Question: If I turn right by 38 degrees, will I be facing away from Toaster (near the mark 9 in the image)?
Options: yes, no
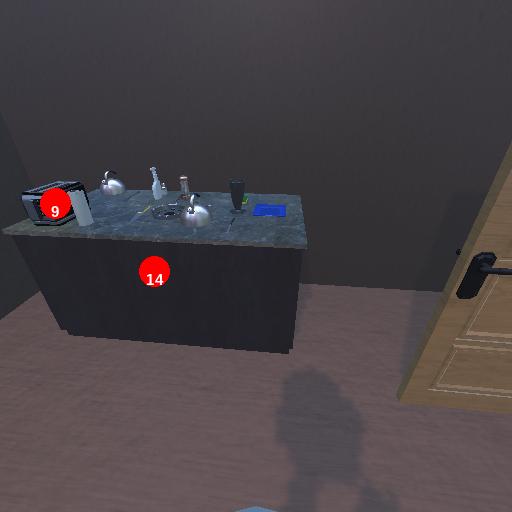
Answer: yes